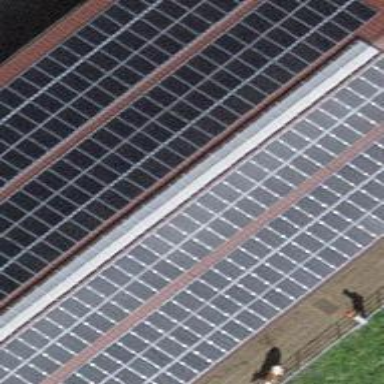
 consisting of solar photovoltaic panels."